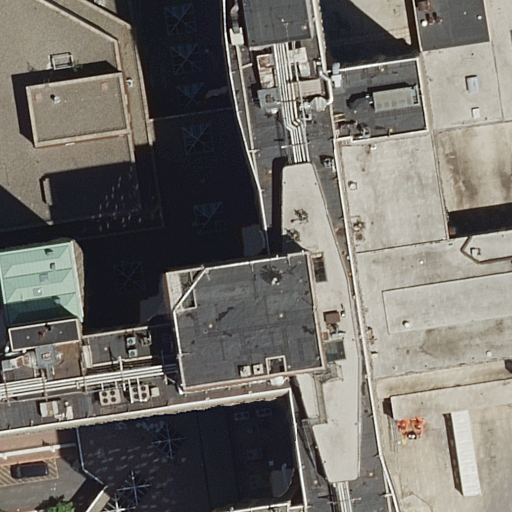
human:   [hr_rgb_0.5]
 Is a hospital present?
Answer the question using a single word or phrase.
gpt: yes

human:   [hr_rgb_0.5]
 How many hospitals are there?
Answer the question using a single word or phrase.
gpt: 1

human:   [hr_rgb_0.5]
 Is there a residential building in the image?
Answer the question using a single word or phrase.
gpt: no

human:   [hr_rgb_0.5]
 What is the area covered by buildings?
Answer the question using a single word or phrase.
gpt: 2661m2

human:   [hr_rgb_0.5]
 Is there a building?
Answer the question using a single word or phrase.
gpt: yes

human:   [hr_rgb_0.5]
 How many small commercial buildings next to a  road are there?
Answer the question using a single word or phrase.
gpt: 0

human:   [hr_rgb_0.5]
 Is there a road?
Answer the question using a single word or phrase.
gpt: yes

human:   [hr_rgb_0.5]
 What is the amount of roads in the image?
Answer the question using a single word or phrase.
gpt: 2

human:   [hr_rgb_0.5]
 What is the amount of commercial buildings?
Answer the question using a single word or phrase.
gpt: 0

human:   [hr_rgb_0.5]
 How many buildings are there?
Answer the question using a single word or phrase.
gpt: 1

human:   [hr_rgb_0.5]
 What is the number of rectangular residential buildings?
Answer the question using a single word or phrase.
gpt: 0

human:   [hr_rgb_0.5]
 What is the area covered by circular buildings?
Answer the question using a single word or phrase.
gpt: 0m2

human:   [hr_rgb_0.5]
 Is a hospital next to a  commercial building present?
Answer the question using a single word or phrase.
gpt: no

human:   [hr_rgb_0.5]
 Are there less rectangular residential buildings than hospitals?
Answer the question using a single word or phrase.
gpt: yes

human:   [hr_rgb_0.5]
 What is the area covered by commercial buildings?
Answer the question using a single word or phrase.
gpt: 0m2

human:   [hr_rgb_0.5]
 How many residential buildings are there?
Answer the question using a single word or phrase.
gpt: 0

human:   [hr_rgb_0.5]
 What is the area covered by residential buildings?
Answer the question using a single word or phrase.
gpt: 0m2

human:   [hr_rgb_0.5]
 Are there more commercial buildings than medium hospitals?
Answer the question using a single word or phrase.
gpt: no

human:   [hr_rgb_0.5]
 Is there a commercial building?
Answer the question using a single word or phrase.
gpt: no

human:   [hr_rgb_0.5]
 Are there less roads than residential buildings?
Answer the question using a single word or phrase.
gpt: no

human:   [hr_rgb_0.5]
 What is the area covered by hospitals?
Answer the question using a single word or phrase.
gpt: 2806m2

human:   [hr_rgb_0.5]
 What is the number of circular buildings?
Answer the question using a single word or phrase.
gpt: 0

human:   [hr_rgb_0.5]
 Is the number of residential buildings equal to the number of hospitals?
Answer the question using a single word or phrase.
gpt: no

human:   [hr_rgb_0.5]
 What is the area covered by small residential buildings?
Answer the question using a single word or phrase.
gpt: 0m2

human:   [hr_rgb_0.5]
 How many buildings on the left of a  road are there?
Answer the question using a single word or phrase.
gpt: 1

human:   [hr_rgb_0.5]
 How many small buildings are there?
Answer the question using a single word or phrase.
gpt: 0

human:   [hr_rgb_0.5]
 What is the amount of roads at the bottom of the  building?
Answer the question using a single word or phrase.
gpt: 2

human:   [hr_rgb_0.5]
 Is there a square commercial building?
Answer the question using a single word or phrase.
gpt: no

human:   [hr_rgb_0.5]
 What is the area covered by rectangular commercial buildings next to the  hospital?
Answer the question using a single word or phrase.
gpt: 0m2

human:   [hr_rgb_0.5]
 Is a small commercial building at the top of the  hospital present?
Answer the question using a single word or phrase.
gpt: no

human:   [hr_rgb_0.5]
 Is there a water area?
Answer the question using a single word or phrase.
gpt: no

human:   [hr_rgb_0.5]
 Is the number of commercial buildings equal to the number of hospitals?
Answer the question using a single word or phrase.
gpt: no

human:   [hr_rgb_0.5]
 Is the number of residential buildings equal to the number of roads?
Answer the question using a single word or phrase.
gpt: no

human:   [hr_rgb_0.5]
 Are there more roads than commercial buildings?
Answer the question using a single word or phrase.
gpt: yes

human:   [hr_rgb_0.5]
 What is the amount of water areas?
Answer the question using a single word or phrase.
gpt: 0

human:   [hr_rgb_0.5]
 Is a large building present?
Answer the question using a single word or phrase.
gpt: yes

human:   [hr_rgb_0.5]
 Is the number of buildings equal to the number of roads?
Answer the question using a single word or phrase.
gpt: no

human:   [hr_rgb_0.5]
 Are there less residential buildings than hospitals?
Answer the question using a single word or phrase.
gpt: yes

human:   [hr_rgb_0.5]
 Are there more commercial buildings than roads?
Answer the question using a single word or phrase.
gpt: no

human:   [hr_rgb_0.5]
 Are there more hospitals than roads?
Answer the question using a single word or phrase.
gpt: no

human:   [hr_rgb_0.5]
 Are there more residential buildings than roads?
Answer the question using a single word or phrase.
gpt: no

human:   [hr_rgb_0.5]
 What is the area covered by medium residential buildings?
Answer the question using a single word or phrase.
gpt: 0m2

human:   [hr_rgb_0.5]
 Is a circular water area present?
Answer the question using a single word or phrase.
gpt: no

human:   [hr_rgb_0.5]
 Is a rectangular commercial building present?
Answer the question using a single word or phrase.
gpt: no

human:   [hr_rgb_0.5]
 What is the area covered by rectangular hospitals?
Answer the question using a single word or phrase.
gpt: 2806m2

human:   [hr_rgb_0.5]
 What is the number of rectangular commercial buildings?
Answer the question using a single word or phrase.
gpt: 0

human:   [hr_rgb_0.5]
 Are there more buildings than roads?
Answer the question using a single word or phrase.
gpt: no

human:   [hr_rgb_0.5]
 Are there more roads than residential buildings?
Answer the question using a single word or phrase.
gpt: yes

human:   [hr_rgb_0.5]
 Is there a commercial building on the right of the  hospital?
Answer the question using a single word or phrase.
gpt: no

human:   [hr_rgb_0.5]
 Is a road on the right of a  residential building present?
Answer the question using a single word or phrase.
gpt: no

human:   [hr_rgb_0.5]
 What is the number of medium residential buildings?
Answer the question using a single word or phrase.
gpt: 0

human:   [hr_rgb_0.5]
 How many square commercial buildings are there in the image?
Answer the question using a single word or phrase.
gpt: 0

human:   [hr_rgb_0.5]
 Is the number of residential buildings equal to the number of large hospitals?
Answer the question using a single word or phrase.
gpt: no

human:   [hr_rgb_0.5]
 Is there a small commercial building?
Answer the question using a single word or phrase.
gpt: no

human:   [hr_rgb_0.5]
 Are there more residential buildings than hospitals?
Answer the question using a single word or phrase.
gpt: no

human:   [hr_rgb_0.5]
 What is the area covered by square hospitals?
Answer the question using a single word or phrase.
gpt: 0m2

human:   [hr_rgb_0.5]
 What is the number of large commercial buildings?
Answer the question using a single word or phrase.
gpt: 0

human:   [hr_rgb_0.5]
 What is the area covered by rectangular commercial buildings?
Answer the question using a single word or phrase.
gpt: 0m2

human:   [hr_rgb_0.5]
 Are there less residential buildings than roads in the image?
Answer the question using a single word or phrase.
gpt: yes

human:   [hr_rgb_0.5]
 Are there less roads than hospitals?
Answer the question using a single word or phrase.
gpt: no

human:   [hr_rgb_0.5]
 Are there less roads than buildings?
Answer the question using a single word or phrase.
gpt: no

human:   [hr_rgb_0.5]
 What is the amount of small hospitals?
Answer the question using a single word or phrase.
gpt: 0

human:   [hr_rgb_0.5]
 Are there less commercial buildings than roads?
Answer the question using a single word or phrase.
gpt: yes

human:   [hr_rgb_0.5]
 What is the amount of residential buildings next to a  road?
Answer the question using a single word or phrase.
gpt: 0